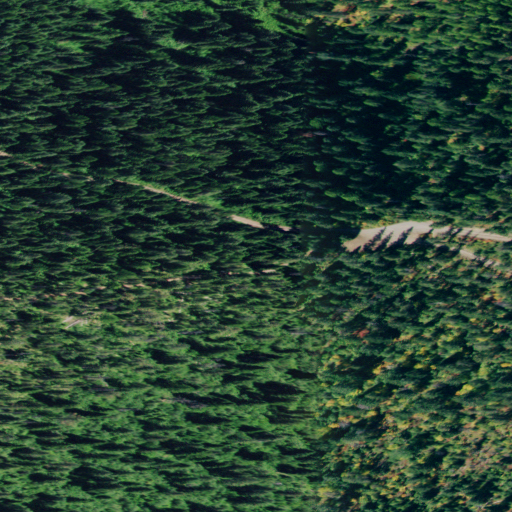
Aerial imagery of gap in Idaho named Slate Creek Saddle containing evergreen forest and open development